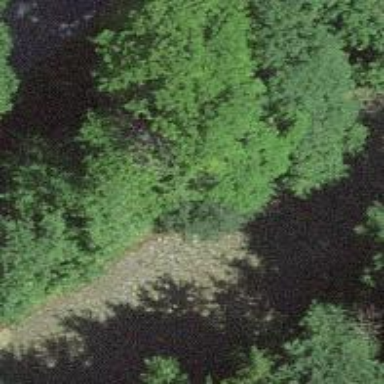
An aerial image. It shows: Culvert tunnel.